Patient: sex M, age 51
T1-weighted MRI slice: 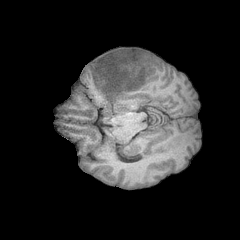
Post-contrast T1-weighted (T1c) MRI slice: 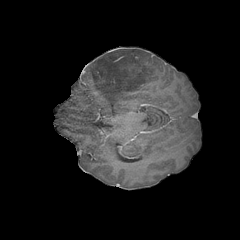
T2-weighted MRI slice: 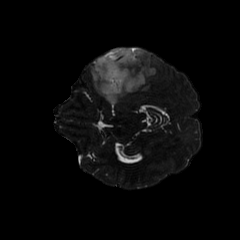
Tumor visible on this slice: yes
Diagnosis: Astrocytoma, IDH-mutant
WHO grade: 4